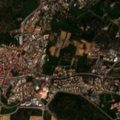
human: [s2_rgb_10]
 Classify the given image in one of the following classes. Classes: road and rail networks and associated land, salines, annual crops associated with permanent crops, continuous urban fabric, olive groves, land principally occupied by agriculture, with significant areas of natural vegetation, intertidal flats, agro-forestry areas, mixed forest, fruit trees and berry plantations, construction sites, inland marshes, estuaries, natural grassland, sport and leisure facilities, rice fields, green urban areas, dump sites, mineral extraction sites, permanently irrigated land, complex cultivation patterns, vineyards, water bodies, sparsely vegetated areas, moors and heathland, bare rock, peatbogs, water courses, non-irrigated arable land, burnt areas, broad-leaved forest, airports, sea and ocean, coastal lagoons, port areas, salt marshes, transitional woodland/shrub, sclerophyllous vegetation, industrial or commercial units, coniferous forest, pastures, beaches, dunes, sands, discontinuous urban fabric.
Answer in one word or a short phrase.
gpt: continuous urban fabric, discontinuous urban fabric, sport and leisure facilities, annual crops associated with permanent crops, complex cultivation patterns, sclerophyllous vegetation, beaches, dunes, sands, coastal lagoons